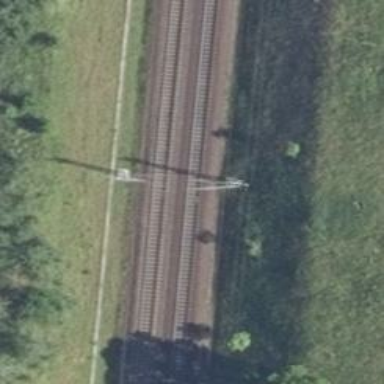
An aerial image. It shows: Railway with electrified contact lines.